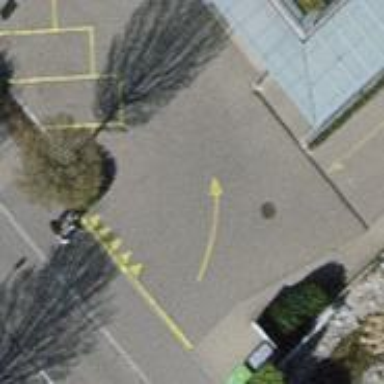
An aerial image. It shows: Asphalt parking aisle road for service vehicles.